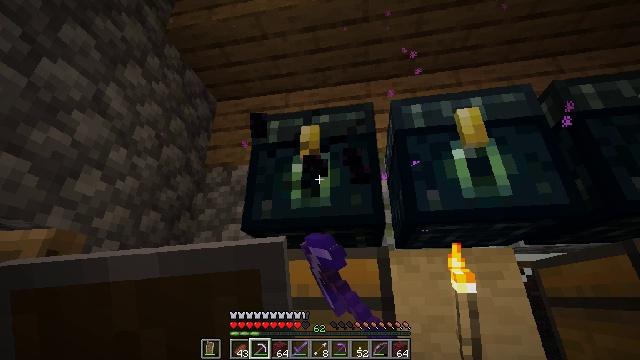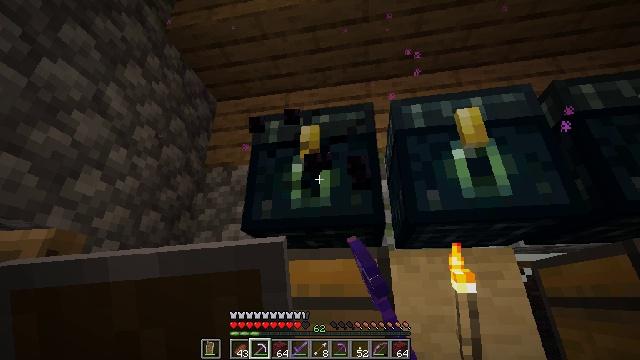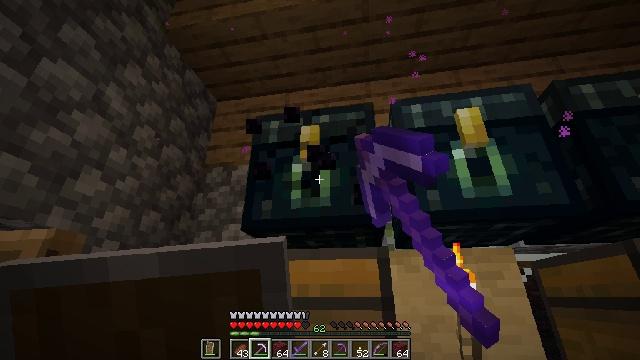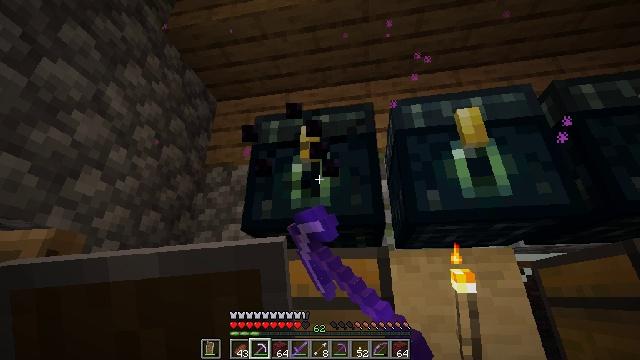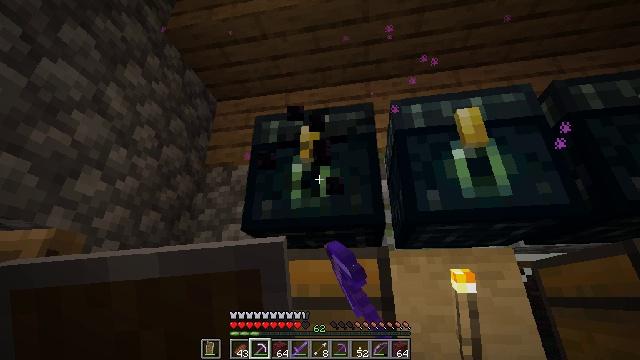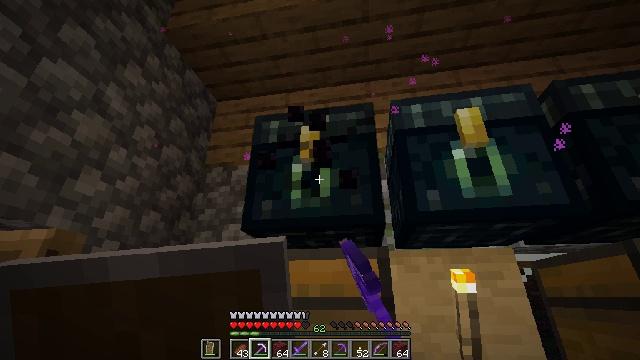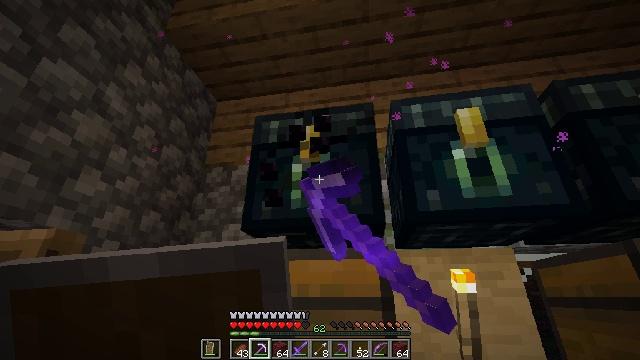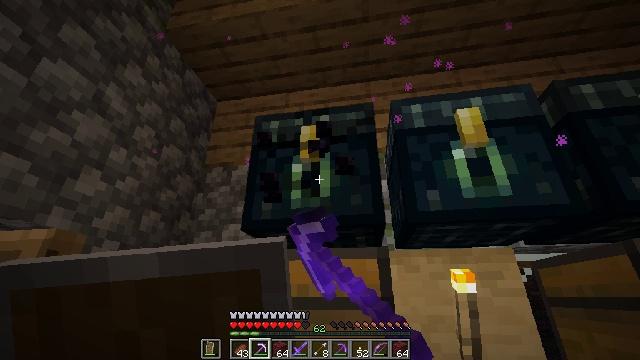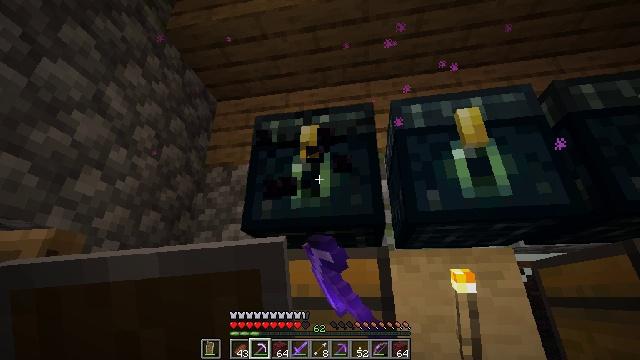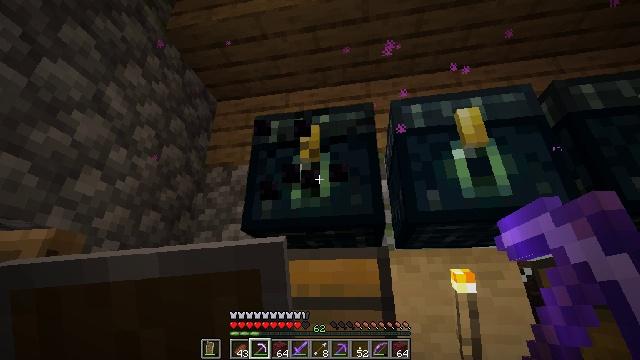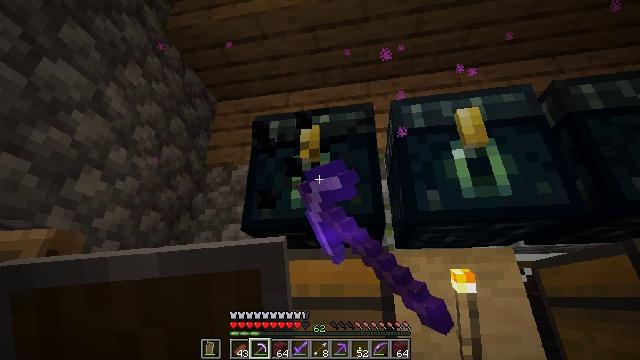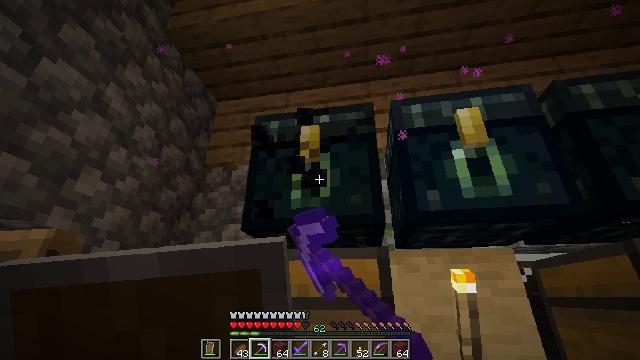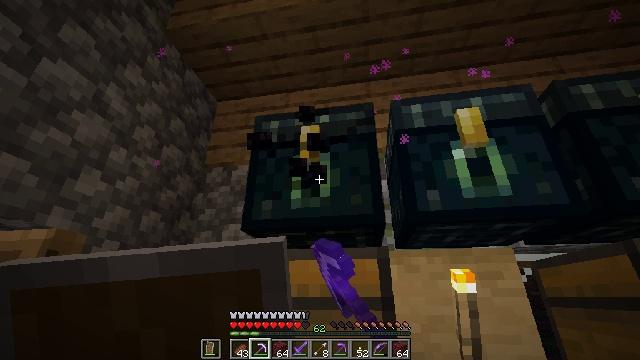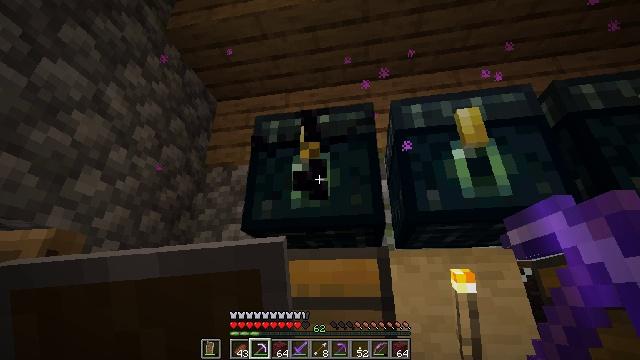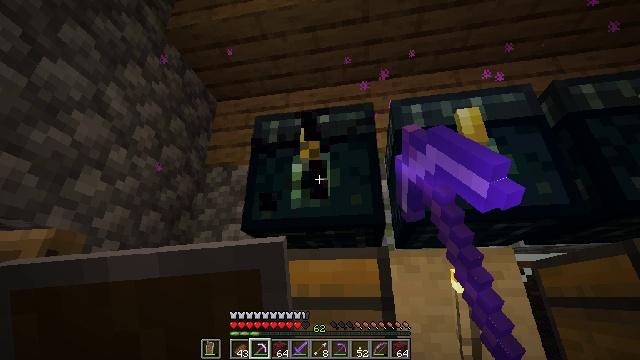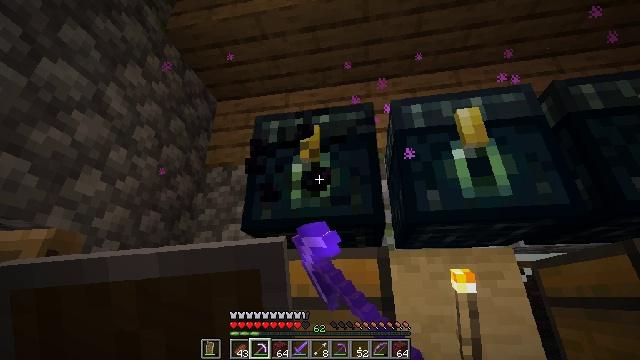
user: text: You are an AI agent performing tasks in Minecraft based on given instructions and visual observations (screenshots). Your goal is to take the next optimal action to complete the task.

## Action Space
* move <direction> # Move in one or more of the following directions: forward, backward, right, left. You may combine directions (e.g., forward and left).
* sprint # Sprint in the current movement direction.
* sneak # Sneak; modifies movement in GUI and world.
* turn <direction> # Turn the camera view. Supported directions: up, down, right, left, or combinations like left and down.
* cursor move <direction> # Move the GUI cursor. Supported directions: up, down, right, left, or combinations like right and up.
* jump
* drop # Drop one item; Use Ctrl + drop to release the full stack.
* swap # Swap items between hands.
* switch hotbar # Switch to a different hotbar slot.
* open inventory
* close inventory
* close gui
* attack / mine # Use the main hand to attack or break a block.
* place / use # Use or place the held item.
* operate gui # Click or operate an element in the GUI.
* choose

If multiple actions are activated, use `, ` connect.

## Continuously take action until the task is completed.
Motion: motion action
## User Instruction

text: Retrieve the ender chest safely.
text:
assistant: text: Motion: attack / mine
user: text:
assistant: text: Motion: attack / mine
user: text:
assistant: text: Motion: attack / mine
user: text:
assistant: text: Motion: attack / mine
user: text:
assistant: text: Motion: attack / mine
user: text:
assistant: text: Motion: attack / mine
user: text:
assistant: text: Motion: attack / mine
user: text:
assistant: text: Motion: attack / mine
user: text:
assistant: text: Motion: attack / mine
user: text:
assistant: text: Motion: attack / mine
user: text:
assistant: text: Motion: attack / mine
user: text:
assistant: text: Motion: attack / mine
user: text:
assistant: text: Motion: attack / mine
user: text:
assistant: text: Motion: attack / mine
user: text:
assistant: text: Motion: attack / mine
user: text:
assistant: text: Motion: attack / mine
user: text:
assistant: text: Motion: attack / mine
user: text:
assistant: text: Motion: attack / mine
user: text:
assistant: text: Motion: attack / mine
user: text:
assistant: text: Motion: attack / mine
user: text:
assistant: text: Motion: attack / mine
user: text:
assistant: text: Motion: attack / mine
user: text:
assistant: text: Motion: attack / mine
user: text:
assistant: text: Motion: attack / mine
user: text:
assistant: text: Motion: attack / mine
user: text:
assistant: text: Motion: attack / mine
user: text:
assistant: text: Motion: attack / mine
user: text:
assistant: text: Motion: attack / mine
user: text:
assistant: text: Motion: attack / mine
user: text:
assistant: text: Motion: attack / mine